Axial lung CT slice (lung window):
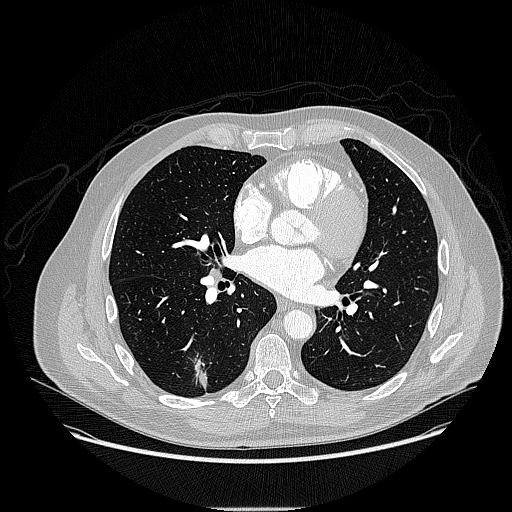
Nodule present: yes
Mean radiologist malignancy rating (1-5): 3.75